Field crop: maize
Growth stage: 2
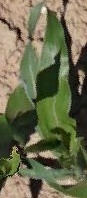
Species: maize